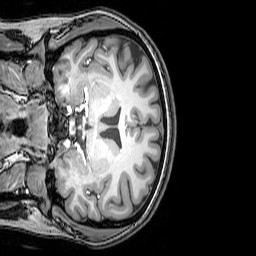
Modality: T1w
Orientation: coronal
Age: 24
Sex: female
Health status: healthy
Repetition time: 0.081 s
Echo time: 0.037 s